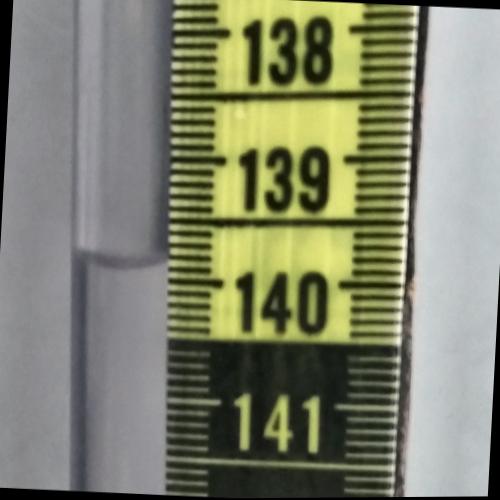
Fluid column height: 139.8 cm